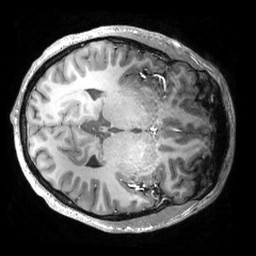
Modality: T1w
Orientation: axial
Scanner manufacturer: philips
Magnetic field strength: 7 T
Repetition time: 0.008 s
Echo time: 0.001974 s